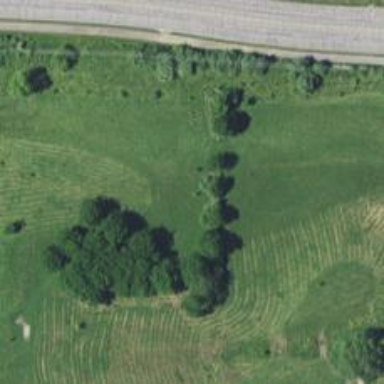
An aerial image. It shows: Disc golf basket.